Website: apple-inc
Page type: payment
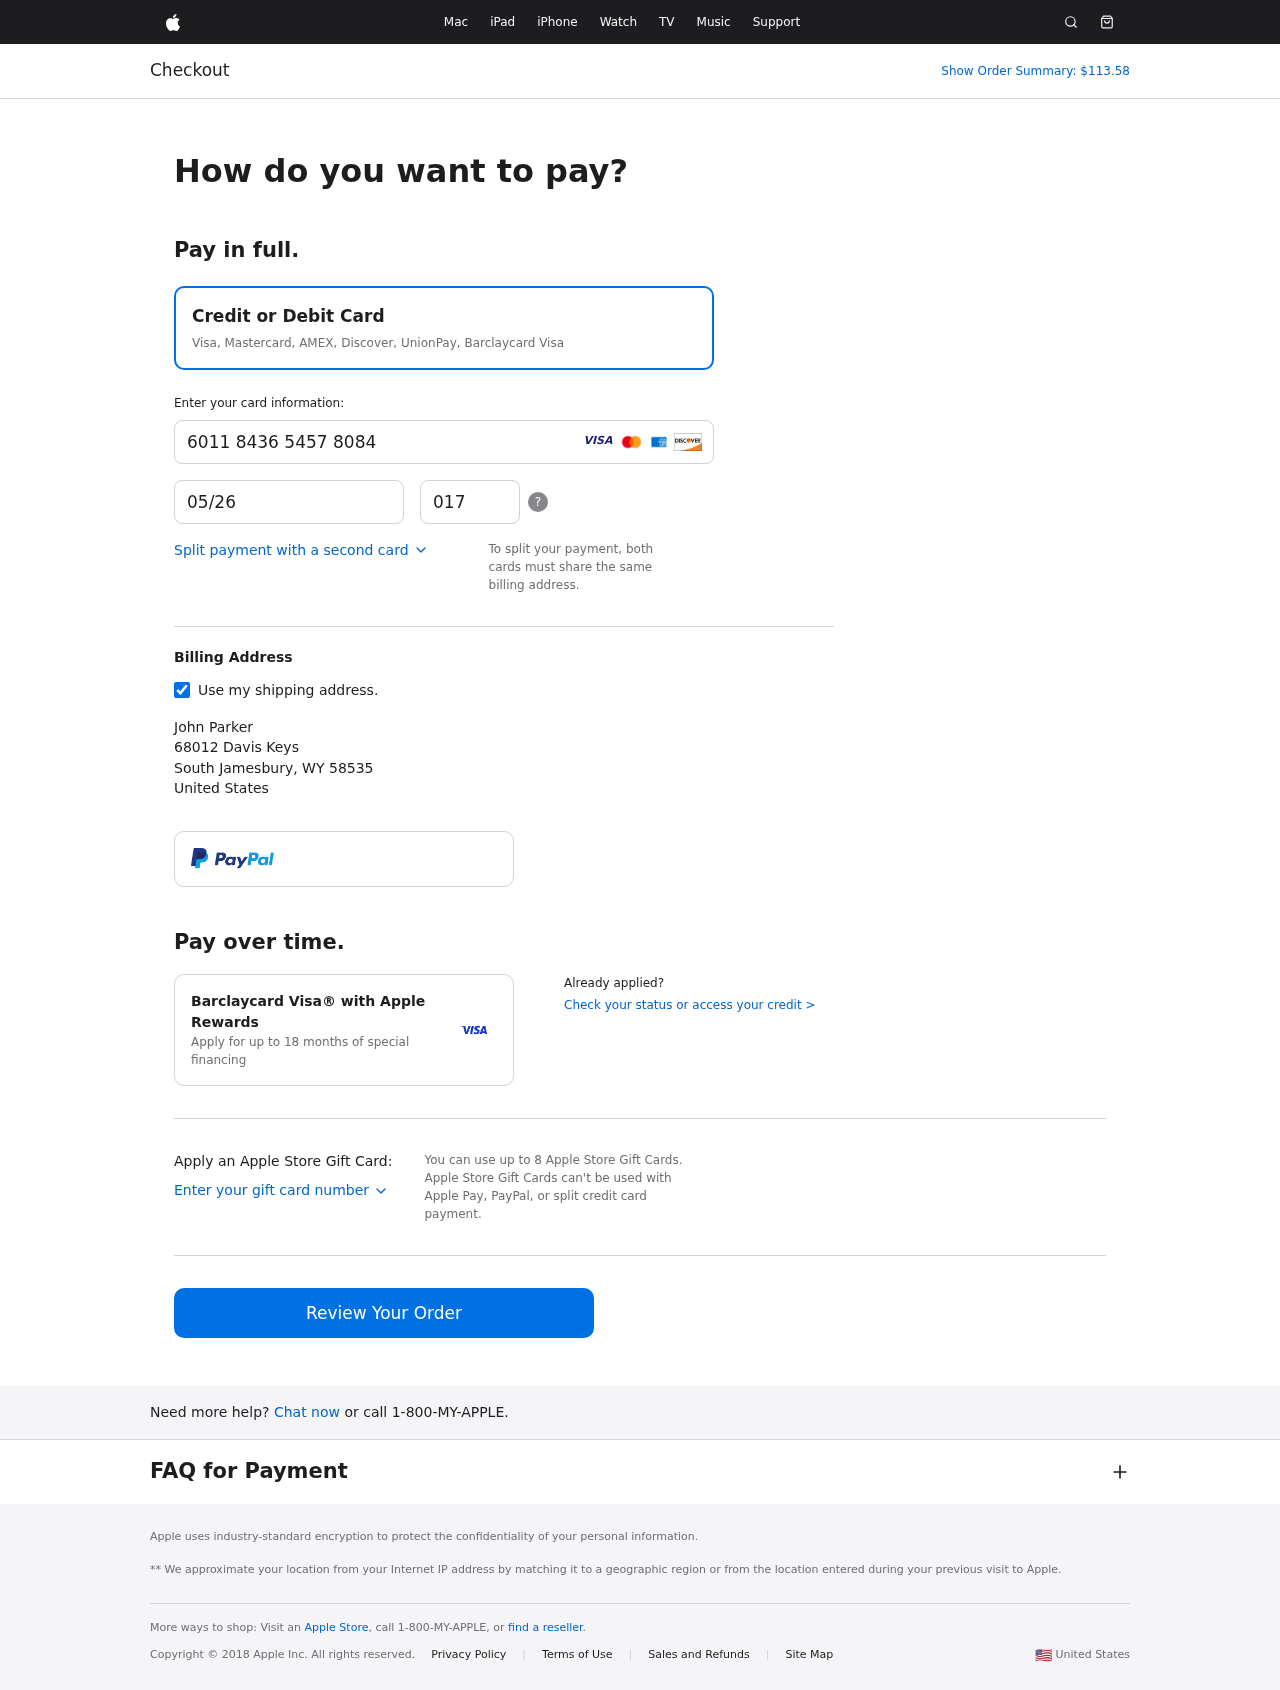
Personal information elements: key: PII_CARD_CVV
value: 017
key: PII_CARD_EXPIRY
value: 05/26
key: PII_CARD_NUMBER
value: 6011 8436 5457 8084
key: PII_CITY
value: South Jamesbury
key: PII_COUNTRY
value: United States
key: PII_FULLNAME
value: John Parker
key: PII_POSTCODE
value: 58535
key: PII_STATE_ABBR
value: WY
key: PII_STREET
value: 68012 Davis Keys
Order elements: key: ORDER_TOTAL
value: Show Order Summary: $113.58